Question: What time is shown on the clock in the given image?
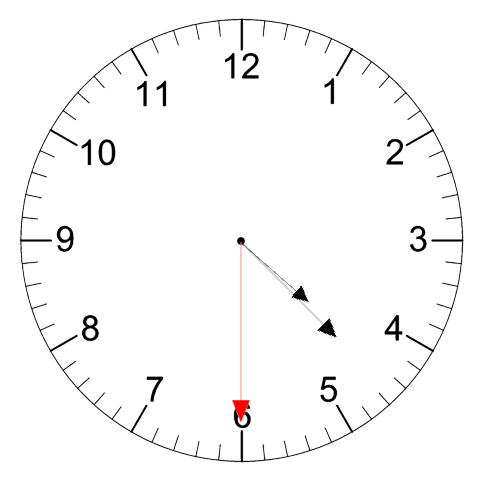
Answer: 04:22:30